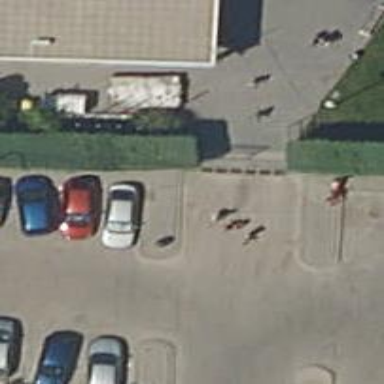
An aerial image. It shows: Bicycle parking area with stands available.